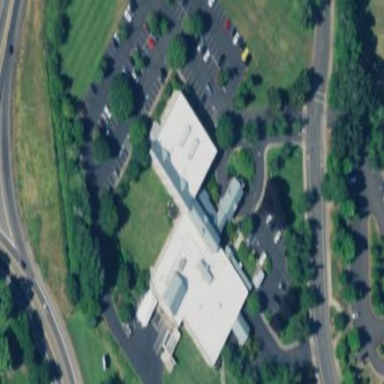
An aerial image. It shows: Hospital building.